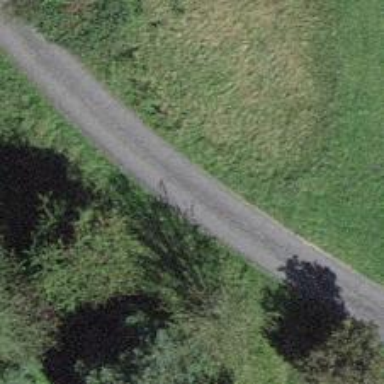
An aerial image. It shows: Unclassified road with asphalt surface.